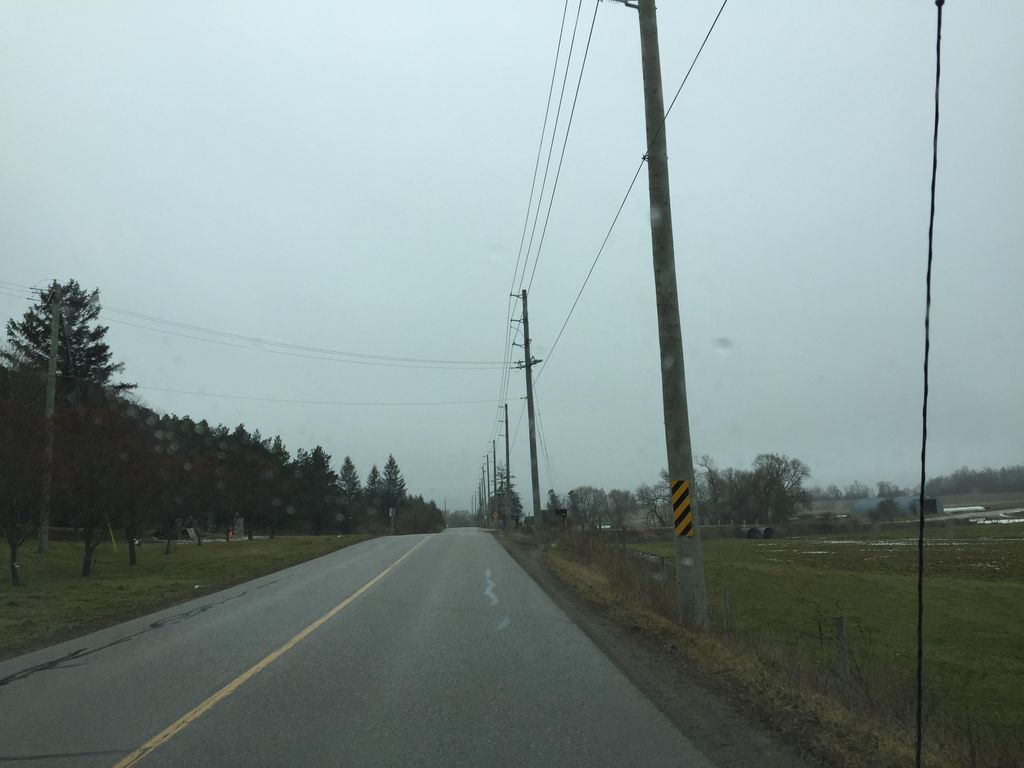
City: kitchener-waterloo